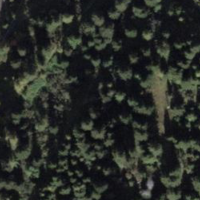
EUNIS habitat code: 43
Species observed at this site:
Astrantia major
Nucifraga caryocatactes